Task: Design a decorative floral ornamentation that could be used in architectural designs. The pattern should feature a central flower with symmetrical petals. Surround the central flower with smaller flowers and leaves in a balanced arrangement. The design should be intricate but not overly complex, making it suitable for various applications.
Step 1827:
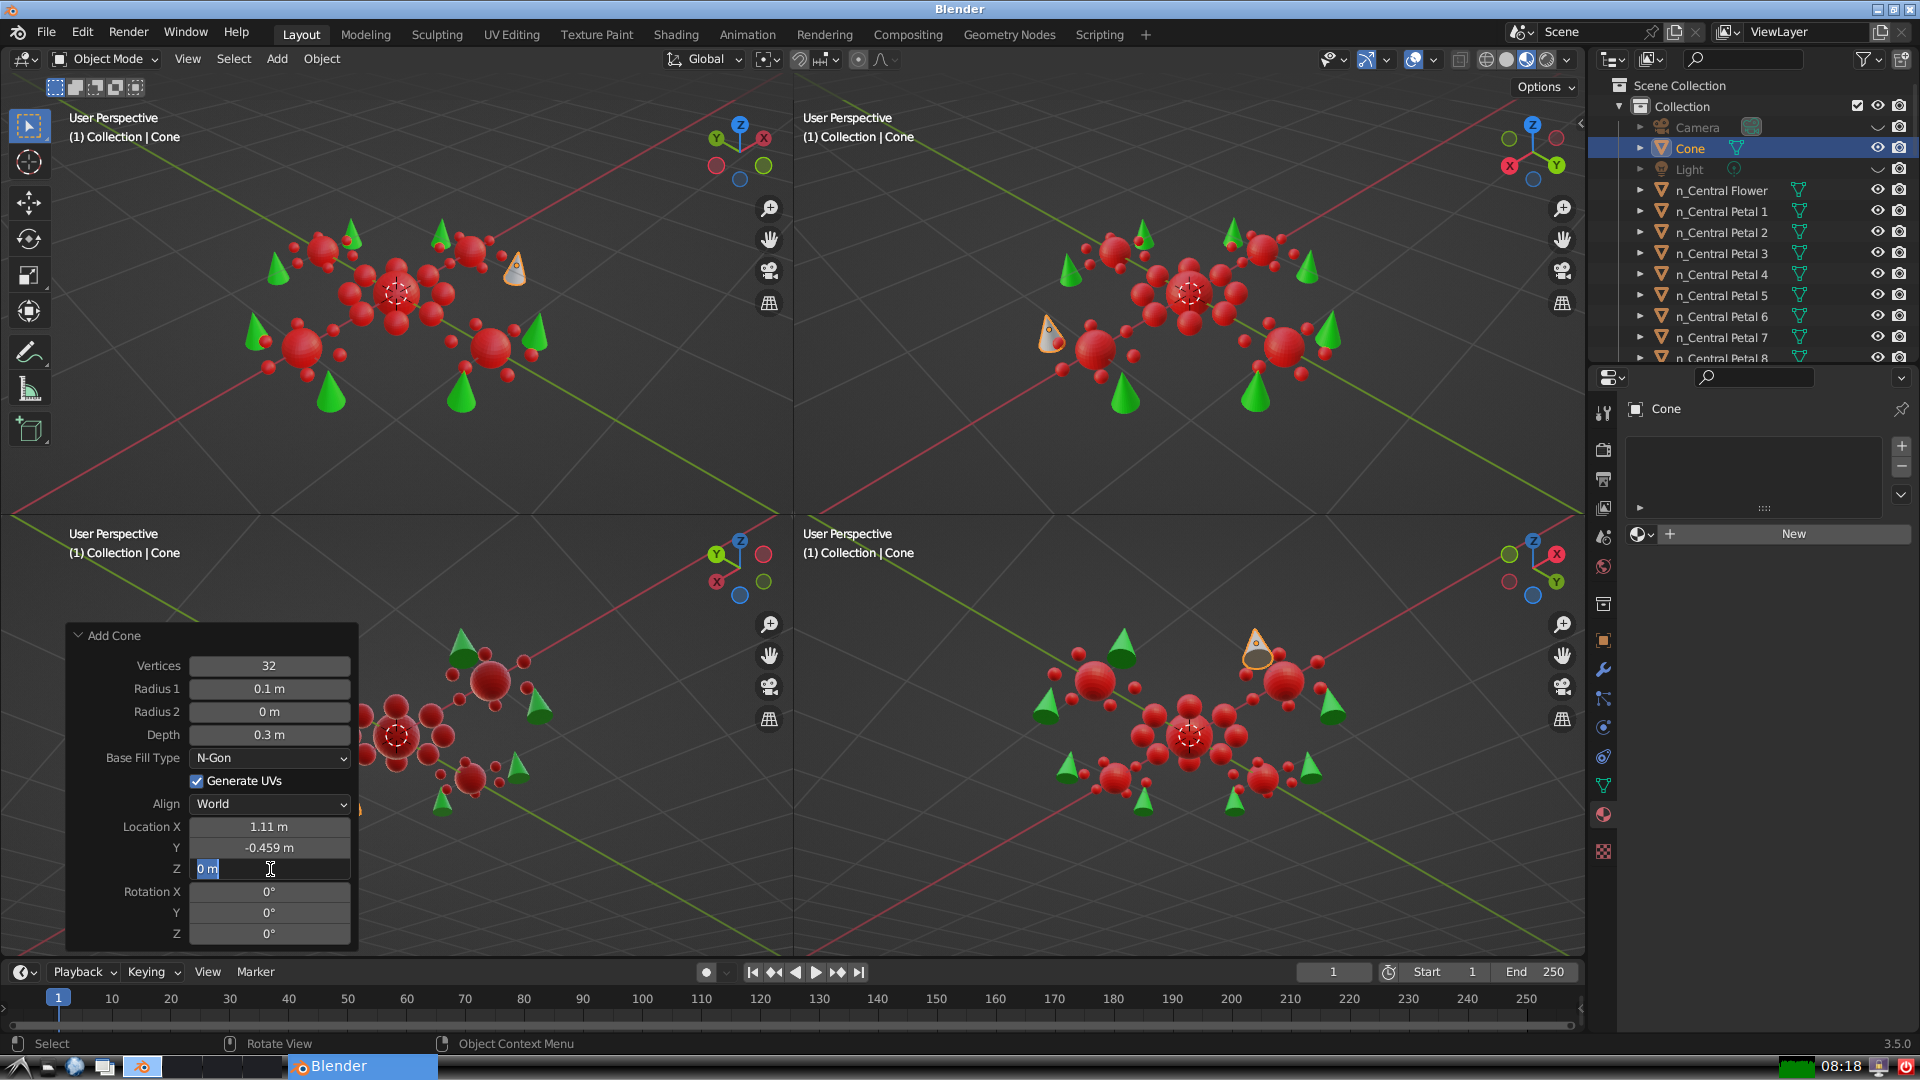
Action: input_text: 0.0